Field crop: maize
Growth stage: 2
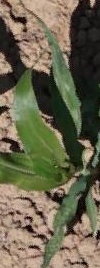
Species: maize